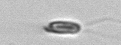
Label: Chrysochromulina